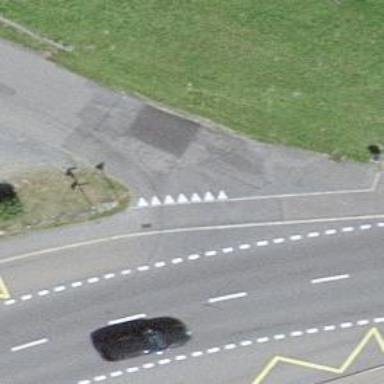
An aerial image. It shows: Road with "give way" sign.